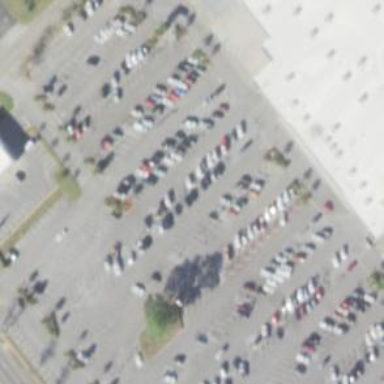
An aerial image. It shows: Parking space.